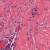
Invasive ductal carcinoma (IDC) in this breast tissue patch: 1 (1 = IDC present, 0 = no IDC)